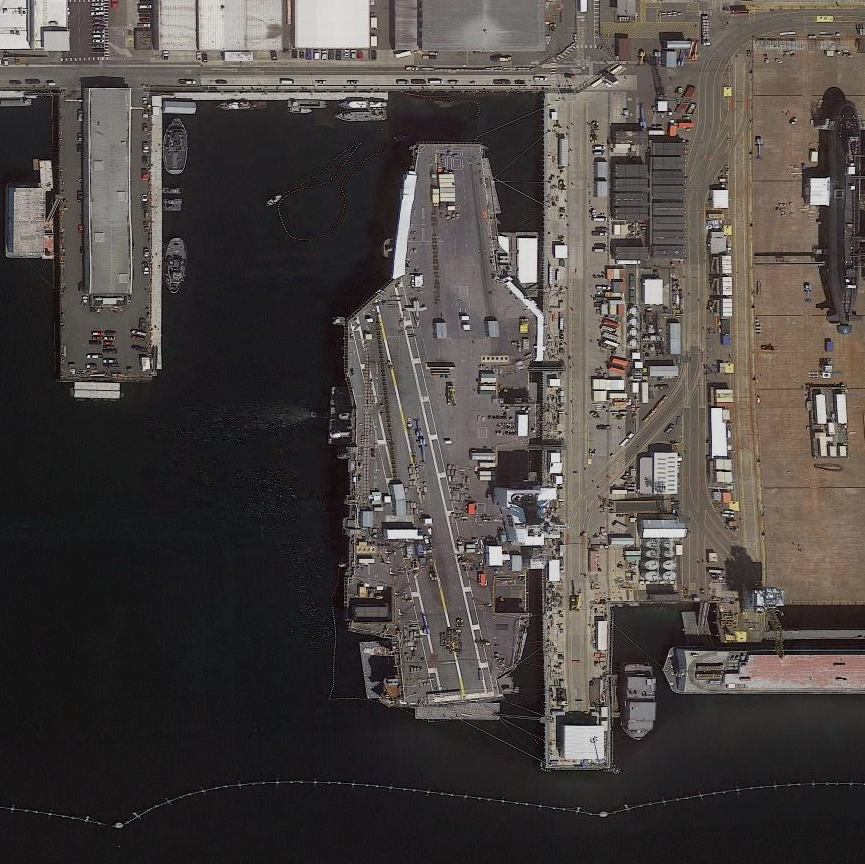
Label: aircraft_carrier